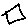
Label: square